Question: I've tried many of the answers that I've found here. I must be doing something dumb and could use help.
1. in .h: @property (strong) IBOutlet NSTextField *title;
2. in .m: title = [[NSTextField alloc] init];
[title setStringValue:@"test"];
NSLog(@"title is %@", [title stringValue]);
3. In IB, the title field is set up like this:

and it's class is NSTextField.
I can get the data to show in the tableview, but I cannot link it to the textfield. Thanks for any help...
I do log the title field and that shows content:
'''
title is test
'''
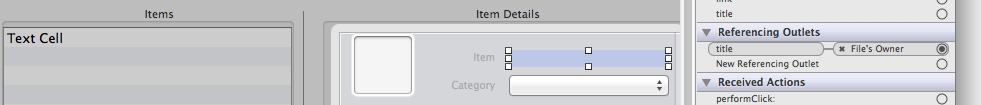
Answer: After looking some more on SO, I came up with this, that works as I need it:
'''
NSInteger row = [[notification object] selectedRow];
currentItem = [itemArray objectAtIndex:row];
[self.itemTitle setStringValue:
[NSString stringWithFormat: @"%@", [currentItem valueForKey:@"title"]]];
'''
Thanks